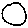
Label: circle